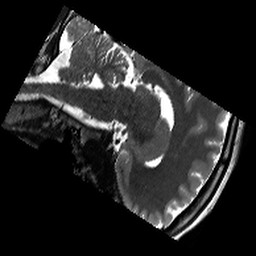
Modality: T2w
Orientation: sagittal